Question: I tested this on both .Net 4.0 and .Net 4.0 CP, same result.
This line:
'global::System.Globalization.CultureInfo.GetCultureInfo("en-us").Region'
If I type it in Visual Studio (C#), then Visual Studio tells me "Region" isn't valid.
If I type the same line in Immediate window during a breakpoint it is fully valid and returns data as expected. And from what I can see "Region" is not in the <URL>.
Obviously two different objects for some reason.
Why? Whats happening here? Why is reality not consistent? I get scared!
(More seriously, I see behaviour I don't understand so I'd like to understand it.)
Immediate window returns:
While Visual Studio go all red on me:

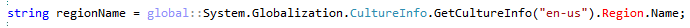
Answer: Region is a non-public property of the CultureInfo class. It seems that the immediate window has access to it.